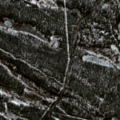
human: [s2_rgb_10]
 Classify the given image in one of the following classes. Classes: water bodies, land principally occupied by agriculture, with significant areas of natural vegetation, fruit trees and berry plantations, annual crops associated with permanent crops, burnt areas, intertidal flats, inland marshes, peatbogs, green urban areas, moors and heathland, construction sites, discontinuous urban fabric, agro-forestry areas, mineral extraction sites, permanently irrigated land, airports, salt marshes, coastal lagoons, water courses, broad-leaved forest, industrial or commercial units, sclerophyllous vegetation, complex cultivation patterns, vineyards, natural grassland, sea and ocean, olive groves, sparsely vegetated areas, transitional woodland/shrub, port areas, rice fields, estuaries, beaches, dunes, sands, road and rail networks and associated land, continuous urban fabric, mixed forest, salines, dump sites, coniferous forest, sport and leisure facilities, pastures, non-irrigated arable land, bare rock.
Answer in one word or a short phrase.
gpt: coniferous forest, mixed forest, transitional woodland/shrub